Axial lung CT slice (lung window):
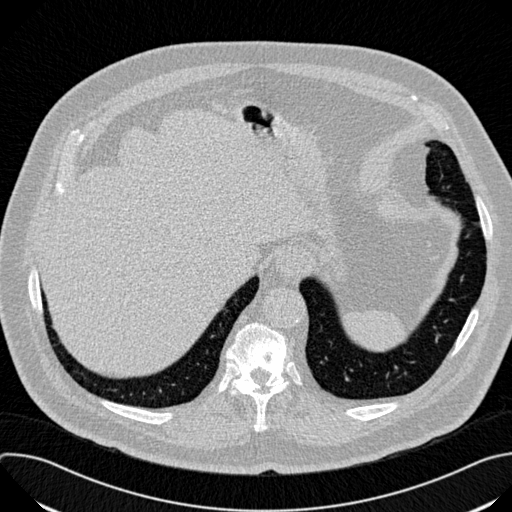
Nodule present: no